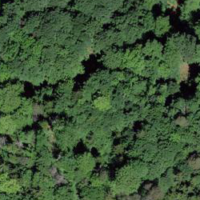
EUNIS habitat code: 41
Species observed at this site:
Fagus sylvatica